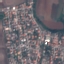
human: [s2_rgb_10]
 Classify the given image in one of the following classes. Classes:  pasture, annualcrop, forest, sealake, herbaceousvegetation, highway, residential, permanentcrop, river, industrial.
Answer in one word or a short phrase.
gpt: Residential